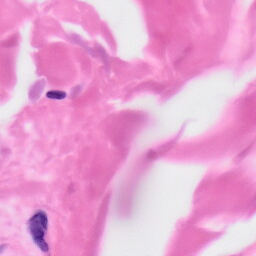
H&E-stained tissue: Skin